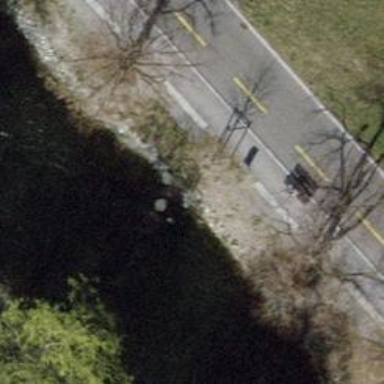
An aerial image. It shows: Black bench.